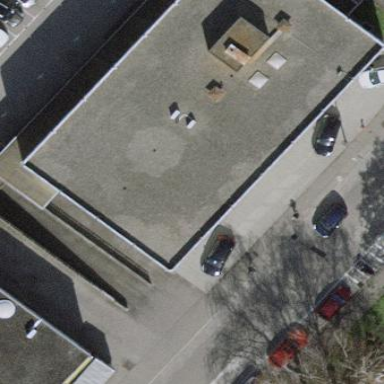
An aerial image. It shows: View of roof of building.